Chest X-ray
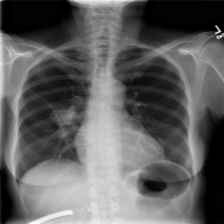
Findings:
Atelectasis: negative
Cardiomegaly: negative
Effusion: negative
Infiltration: negative
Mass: positive
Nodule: negative
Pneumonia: negative
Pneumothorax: positive
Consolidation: negative
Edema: negative
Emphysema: negative
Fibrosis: negative
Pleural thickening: negative
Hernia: negative